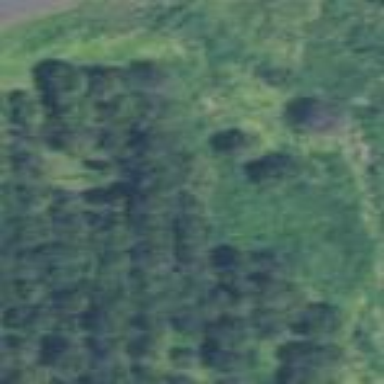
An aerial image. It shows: Orchard filled with macadamia trees.